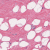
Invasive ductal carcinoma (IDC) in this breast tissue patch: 0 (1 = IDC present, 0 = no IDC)